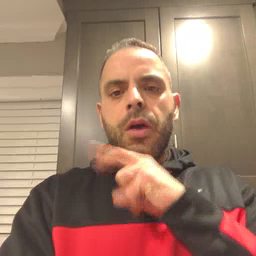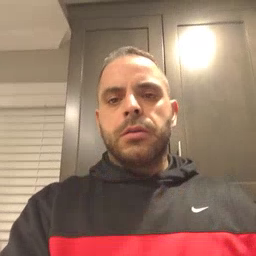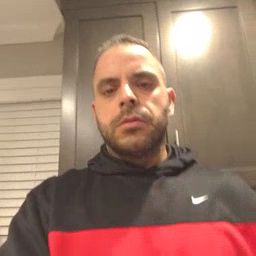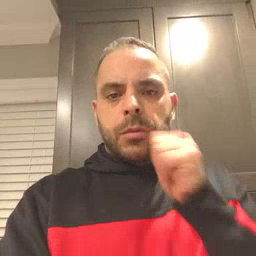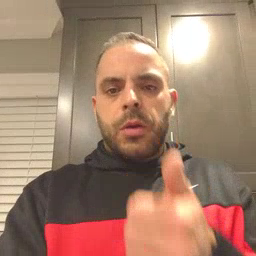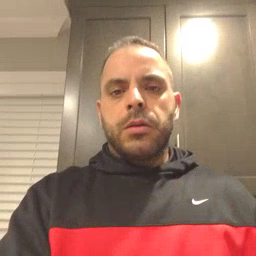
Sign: tomorrow